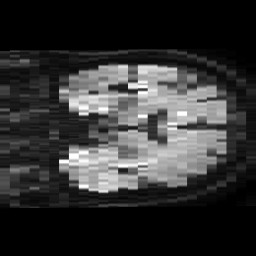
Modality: TRACE
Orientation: coronal
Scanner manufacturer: philips
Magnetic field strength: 3 T
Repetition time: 4.144 s
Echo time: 0.06119 s